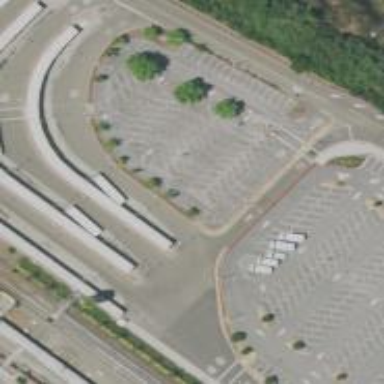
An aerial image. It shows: Busway road.